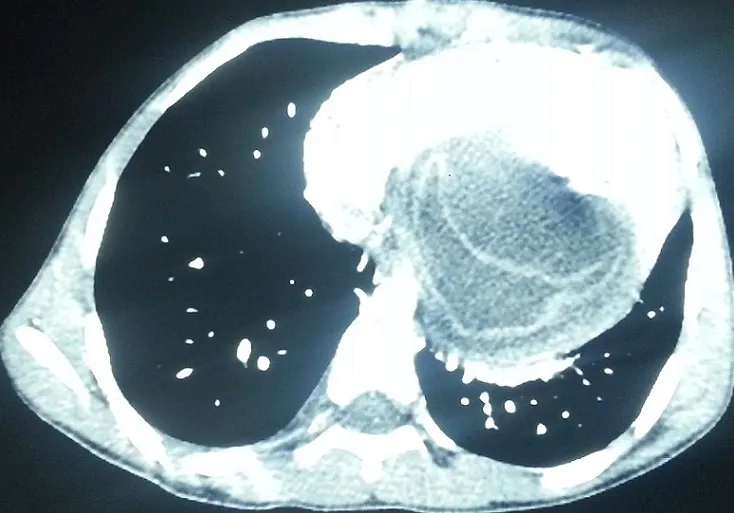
Thoracic helical CT scan in axial acquisition after injection of contrast material showing a pericardial cystic lesion next to right cavities especially the right ventricle, a detached layer is seen within the lesion, which compresses the ventricular myocardium.
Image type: radiology (ct)